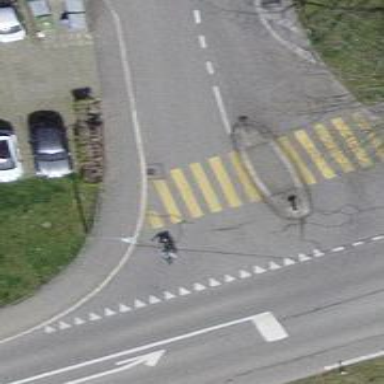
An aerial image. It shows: Marked crossing with pedestrian island.